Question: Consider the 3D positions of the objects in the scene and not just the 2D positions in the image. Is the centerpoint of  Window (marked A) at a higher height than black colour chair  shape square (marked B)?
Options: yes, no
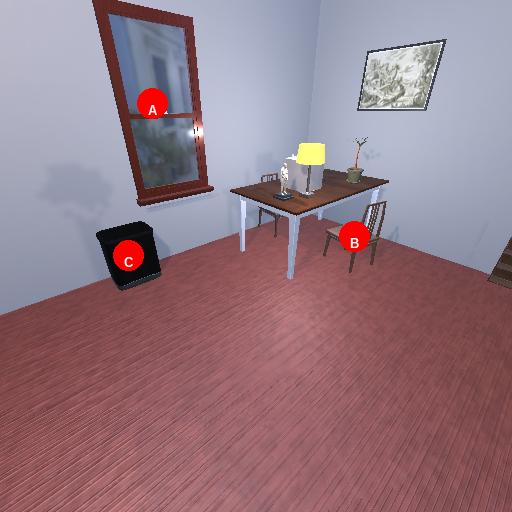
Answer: yes